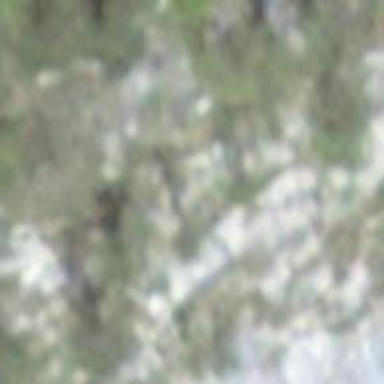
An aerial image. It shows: Natural cliff.